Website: lowes
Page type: cart
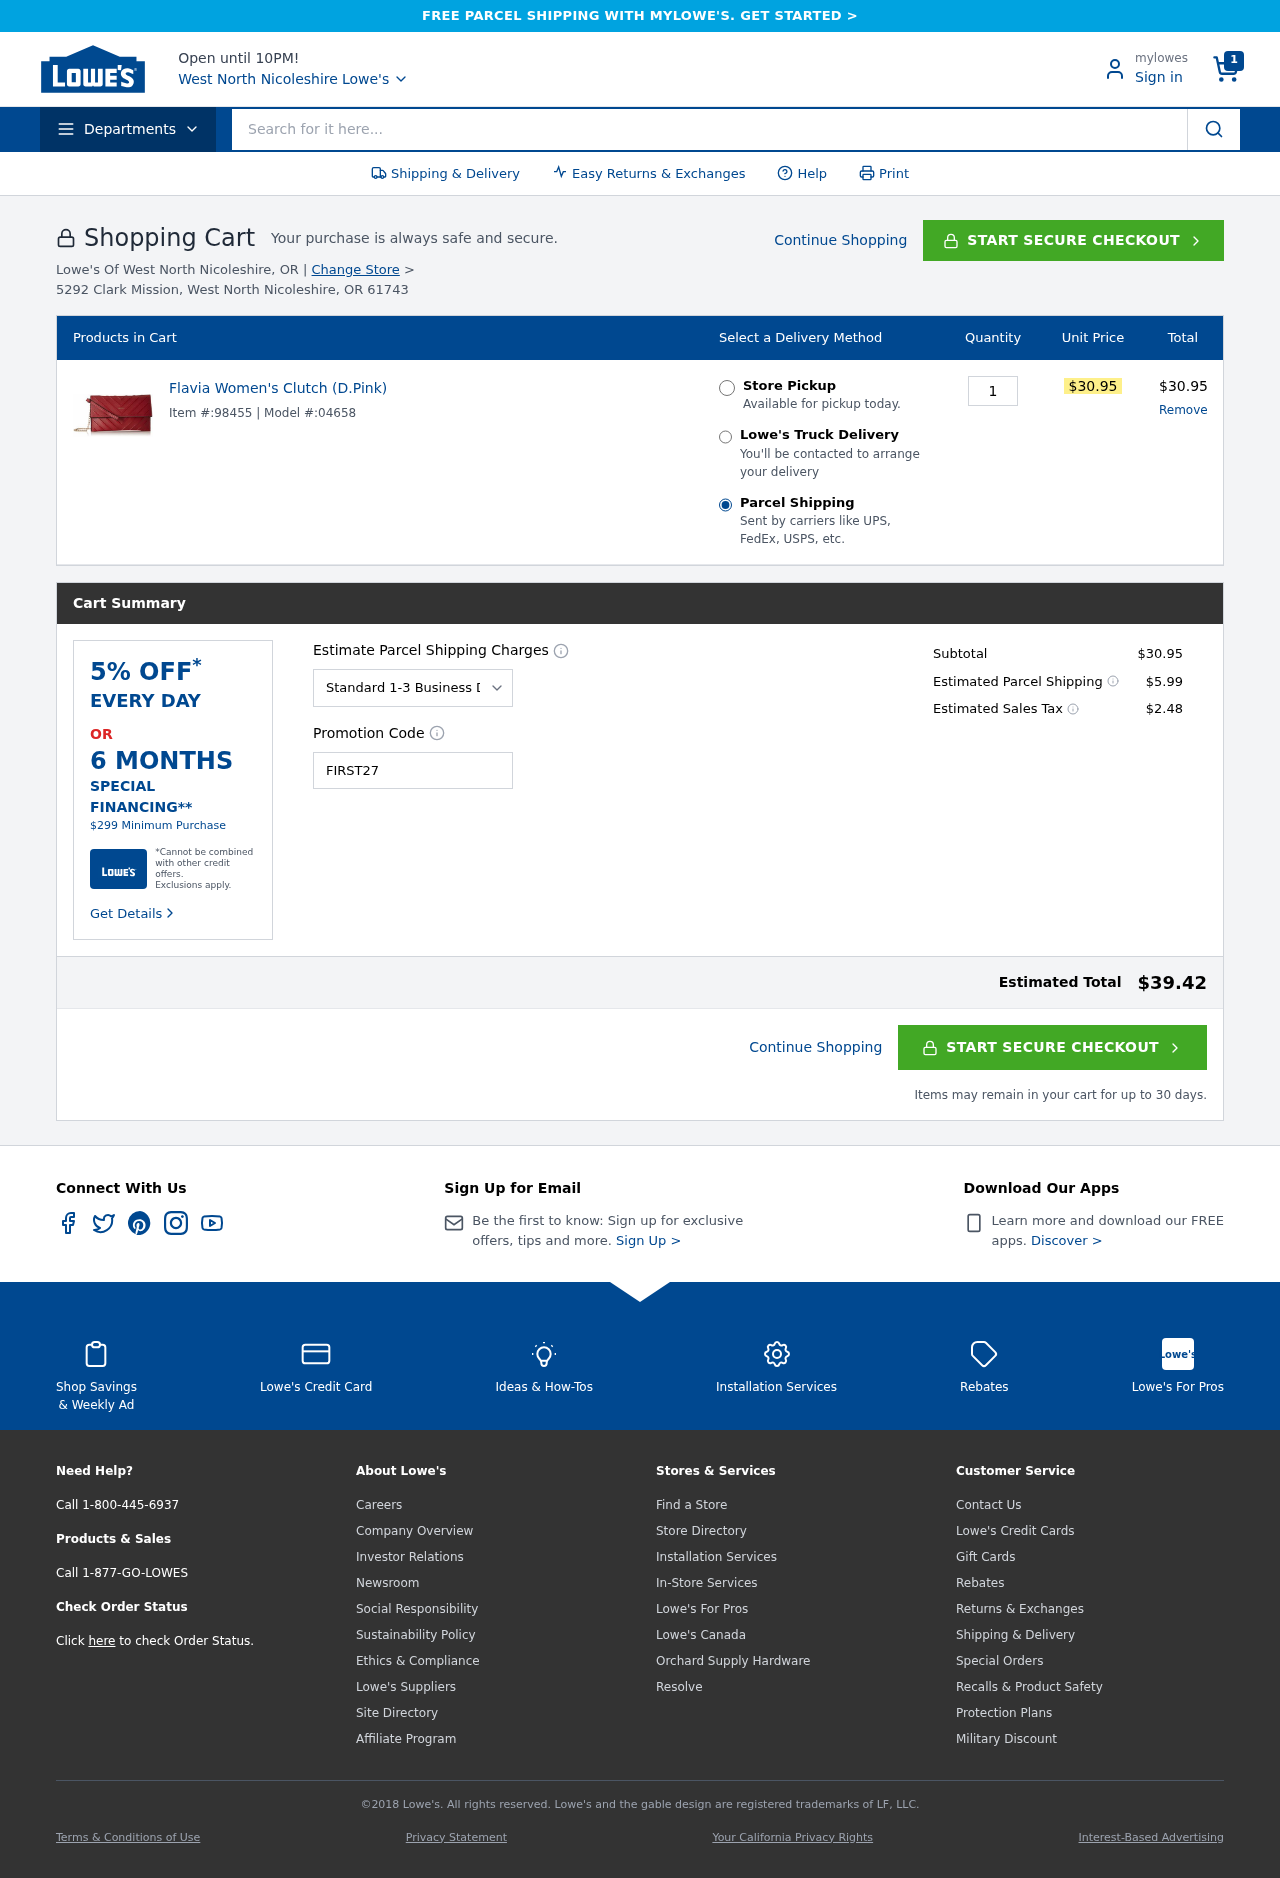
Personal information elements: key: PII_CITY
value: North Nicoleshire
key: PII_CITY
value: West North Nicoleshire
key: PII_POSTCODE
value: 61743
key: PII_PROMO_CODE
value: FIRST27
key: PII_STREET
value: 5292 Clark Mission
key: PII_STATE_ABBR
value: OR
Product elements: key: PRODUCT1_NAME
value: Flavia Women's Clutch (D.Pink)
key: PRODUCT1_PRICE
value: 30.95
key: PRODUCT1_QUANTITY
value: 1
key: PRODUCT1_MODEL
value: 04658
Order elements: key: ORDER_NUM_ITEMS
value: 1
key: ORDER_ITEM_ID
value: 98455
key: ORDER_LINE_TOTAL
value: $30.95
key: ORDER_SUBTOTAL
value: $30.95
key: ORDER_SHIPPING_COST
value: $5.99
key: ORDER_TAX
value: $2.48
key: ORDER_TOTAL
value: $39.42
Search elements: key: HEADER_SEARCH
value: Search for it here...